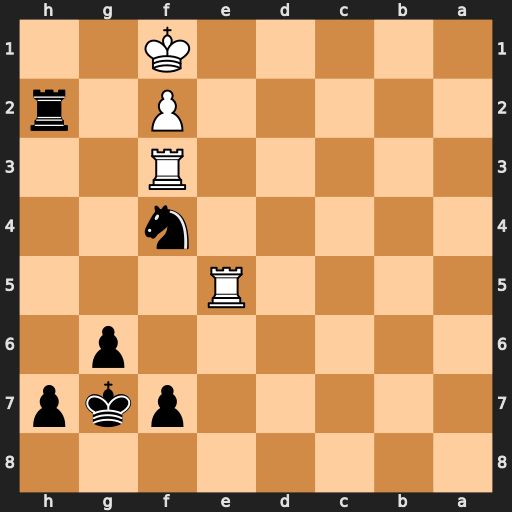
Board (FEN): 8/5pkp/6p1/4R3/5n2/5R2/5P1r/5K2
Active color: b
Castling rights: -
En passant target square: -
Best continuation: Rh1#